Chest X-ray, PA view. Patient: 74 years old, sex M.
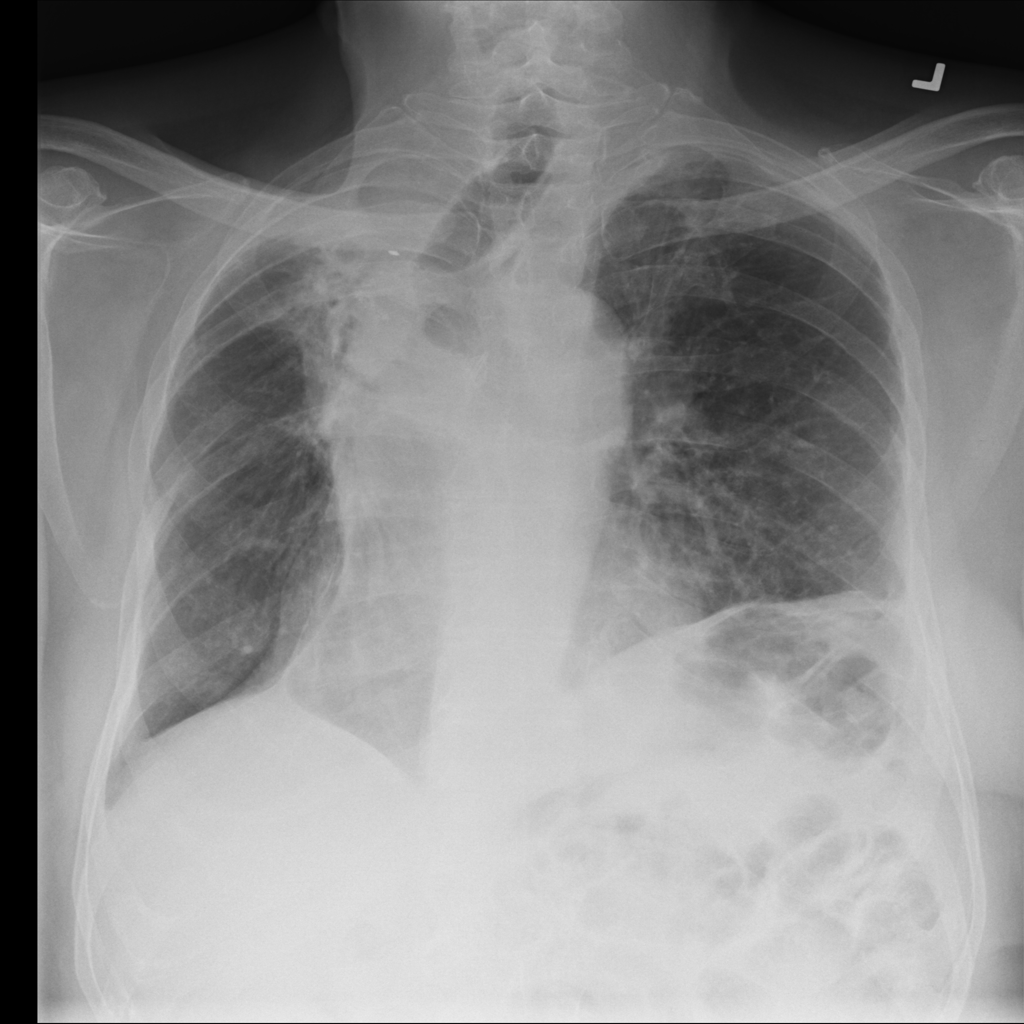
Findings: Atelectasis, Consolidation